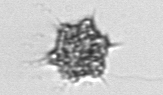
Label: Dictyocha